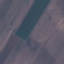
Land use / land cover class: AnnualCrop